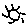
Label: sun